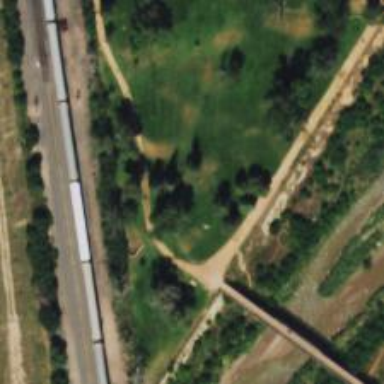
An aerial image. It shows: Memorial site with historic significance.